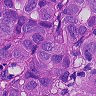
Metastatic tissue present: yes